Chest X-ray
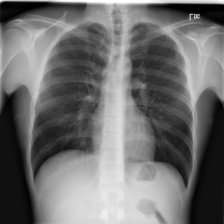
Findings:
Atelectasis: negative
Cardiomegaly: negative
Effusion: negative
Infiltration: negative
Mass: negative
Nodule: negative
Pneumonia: negative
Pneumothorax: negative
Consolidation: negative
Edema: negative
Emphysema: negative
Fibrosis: negative
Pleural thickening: negative
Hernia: negative